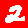
Digit: 2